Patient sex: F
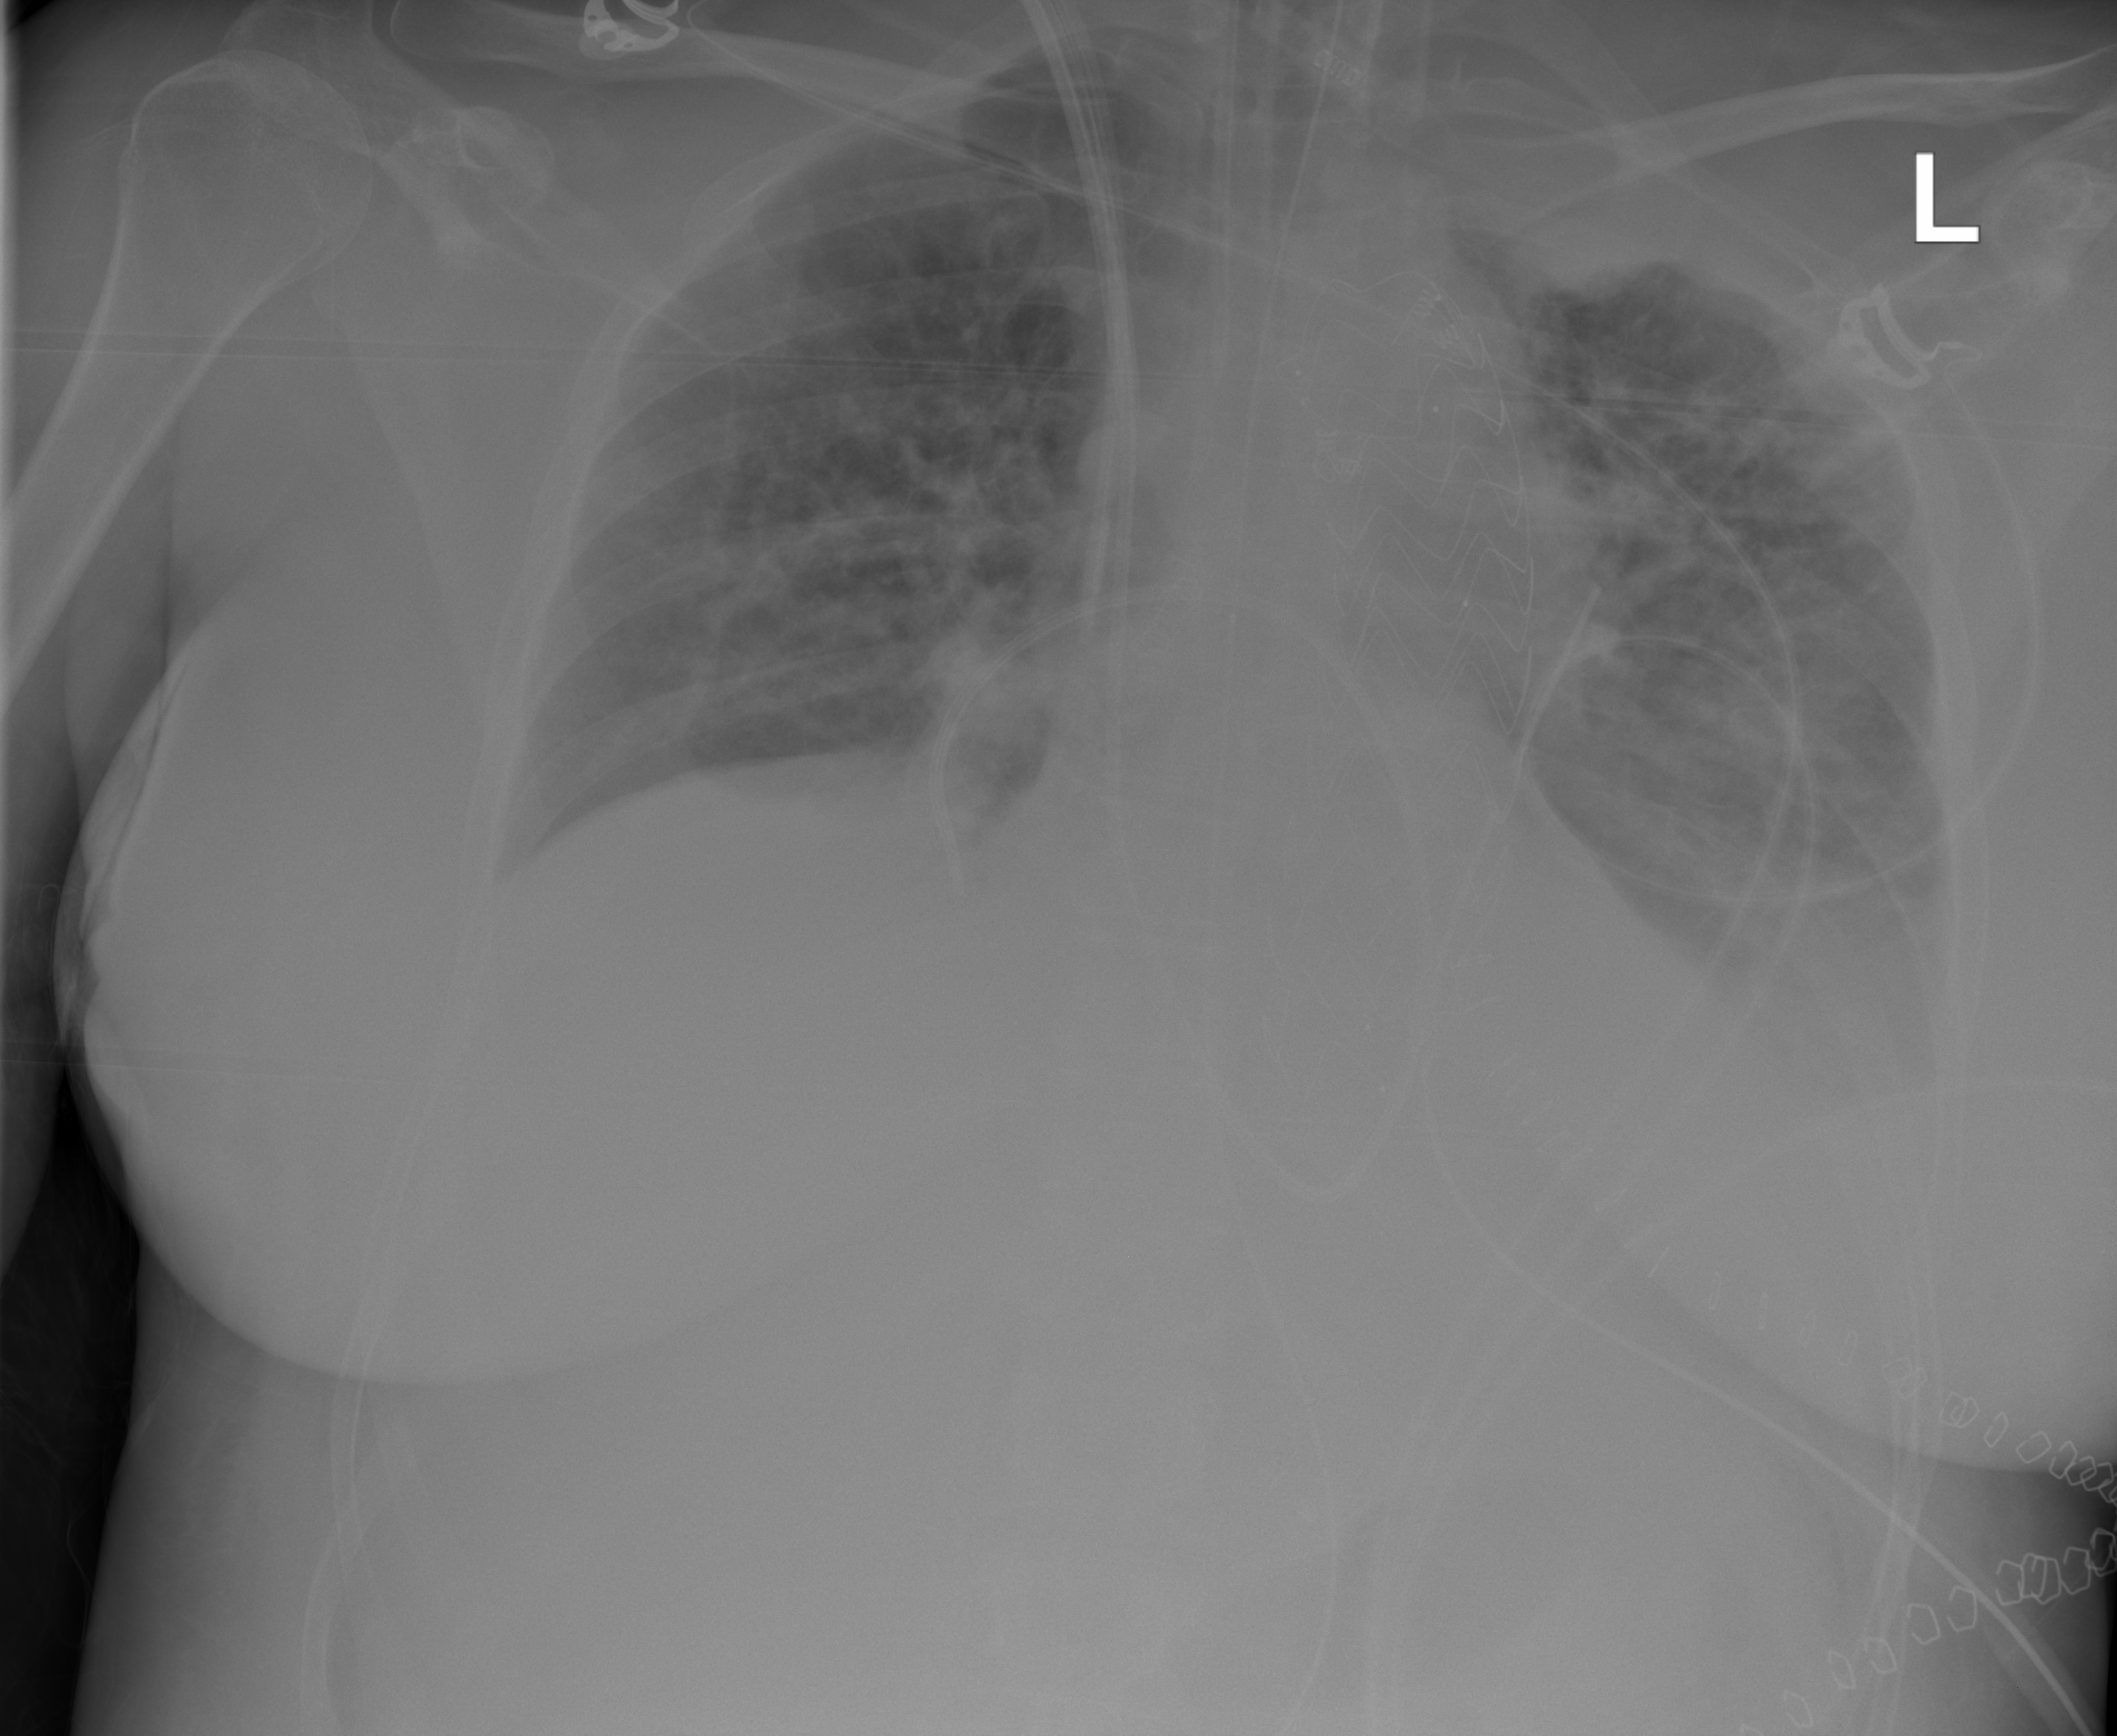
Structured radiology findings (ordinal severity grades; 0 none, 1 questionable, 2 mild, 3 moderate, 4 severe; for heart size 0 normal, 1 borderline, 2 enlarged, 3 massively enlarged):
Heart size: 0
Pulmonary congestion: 2
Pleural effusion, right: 0
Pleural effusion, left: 2
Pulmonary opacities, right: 0
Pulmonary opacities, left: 1
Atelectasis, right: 2
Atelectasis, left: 2